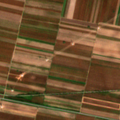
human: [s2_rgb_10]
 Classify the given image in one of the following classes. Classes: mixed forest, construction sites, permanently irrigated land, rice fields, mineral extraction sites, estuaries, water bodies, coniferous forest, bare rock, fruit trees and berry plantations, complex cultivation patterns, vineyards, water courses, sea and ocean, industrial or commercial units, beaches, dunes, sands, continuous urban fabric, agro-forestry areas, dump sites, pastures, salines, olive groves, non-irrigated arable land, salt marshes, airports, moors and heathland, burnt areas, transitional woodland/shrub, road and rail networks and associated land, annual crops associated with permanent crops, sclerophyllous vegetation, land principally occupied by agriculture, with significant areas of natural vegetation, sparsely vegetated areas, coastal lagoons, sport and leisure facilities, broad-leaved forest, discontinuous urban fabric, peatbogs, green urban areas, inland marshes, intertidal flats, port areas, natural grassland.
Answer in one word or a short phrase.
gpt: non-irrigated arable land